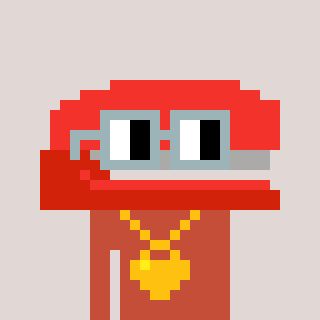
a pixel art character with square dark gray glasses, a stapler-shaped head and a rust-colored body on a warm background